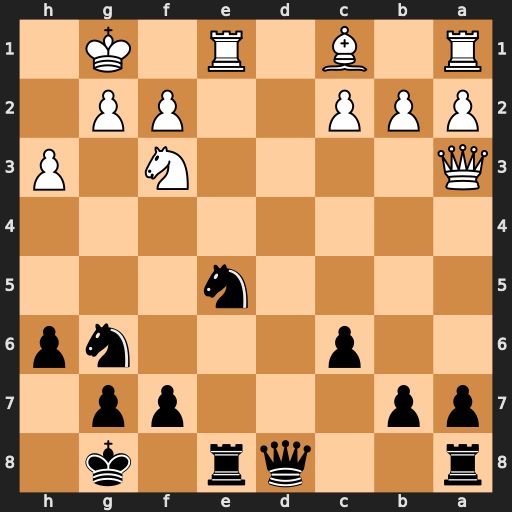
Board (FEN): r2qr1k1/pp3pp1/2p3np/4n3/8/Q4N1P/PPP2PP1/R1B1R1K1
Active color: b
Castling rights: -
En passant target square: -
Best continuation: Nxf3+ Qxf3 Rxe1+